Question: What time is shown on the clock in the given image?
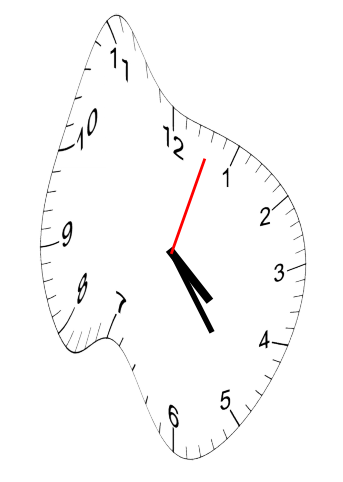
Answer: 04:24:03